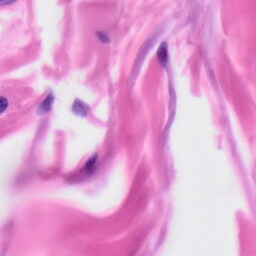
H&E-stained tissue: Skin